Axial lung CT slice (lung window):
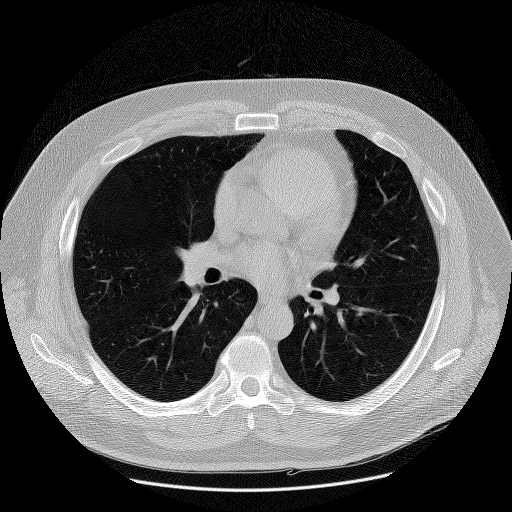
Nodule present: no